Question: In SSIS, if I start with one step, then have a lot of steps that can happen all at once, and then have another single step after all of those are done, the constraint lines are all over the place. It's ugly and that makes it hard to read. I can move them around, but the next time I load the package, they are ugly again. Is there a way to make them stay where I put them, so I can keep this looking neat?
Here is a partial picture of what I am talking about (This graphic doesn't show up for me).
Lacking the graphic, here is an example in words:
'''
step 1: start a log file
step 2 (10 of them): load file 1 through load file 10
step 3: create a flag file
step 4: ftp all the files to another location
'''
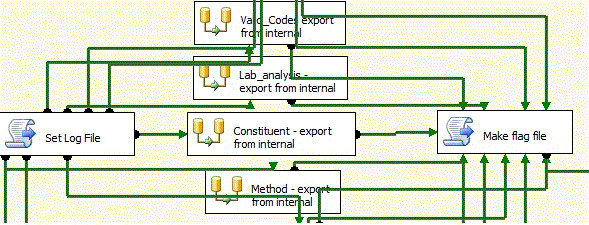
Answer: They should stay put, i think that you've got a bug there. You can use Format > Auto Layout every time you open it to make it more readable, but that's really just a workaround.